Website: lowes
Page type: account-selection
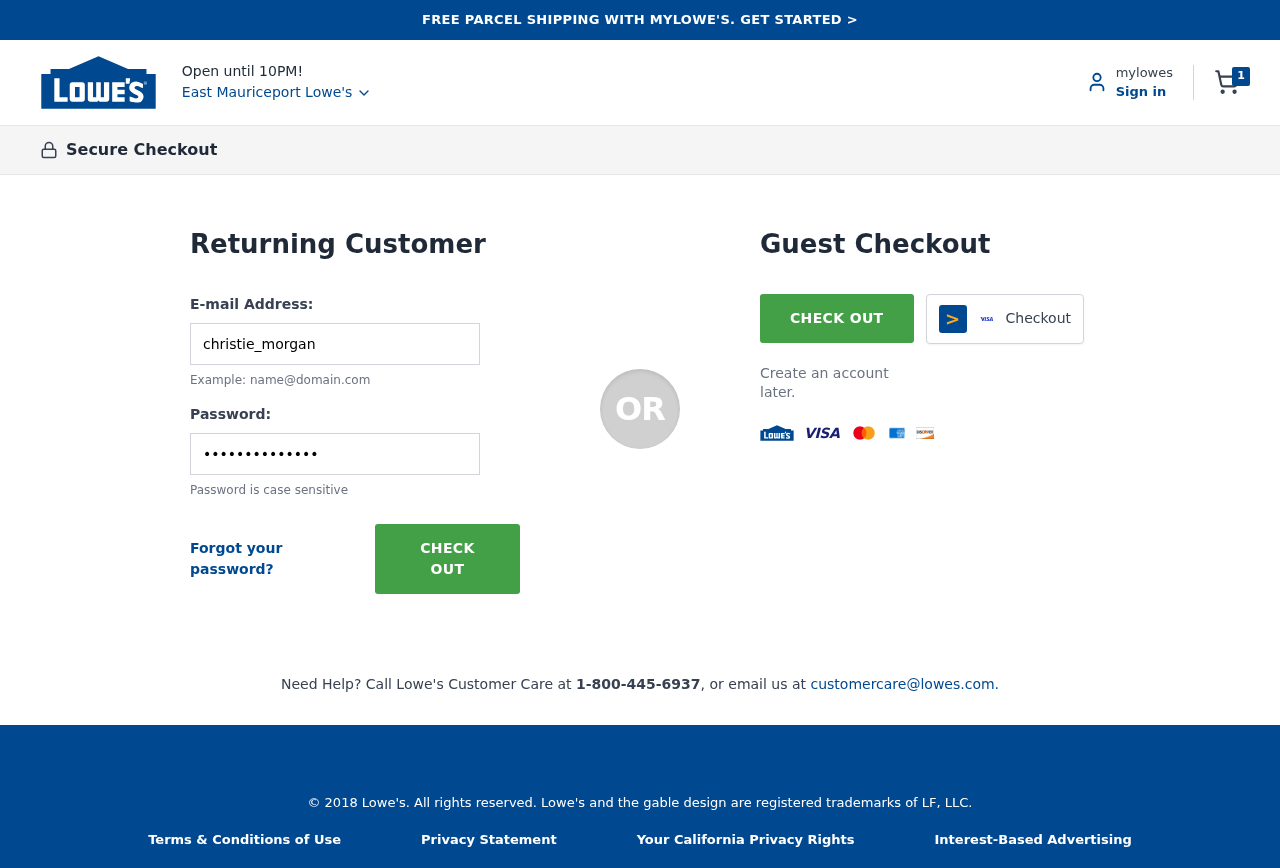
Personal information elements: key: PII_CITY
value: East Mauriceport Lowe's
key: PII_LOGIN_USERNAME
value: christie_morgan
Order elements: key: ORDER_NUM_ITEMS
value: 1